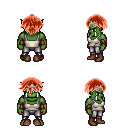
a pixel art fantasy rpg character, male body template, orc, green skin, white pirate shirt, metal pants, red short bangs hairstyle, silver tiara, leather bracers, brown shoes, four views (front, back, left, right), 2x2 character sprite sheet, small pixel art, hard edges, no anti-aliasing